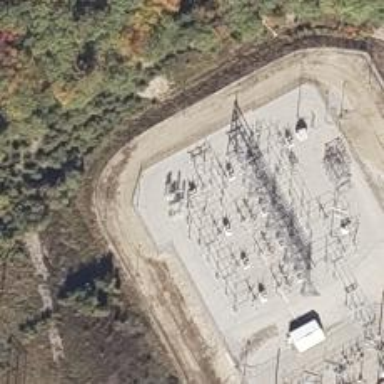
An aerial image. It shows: Switch for power supply.